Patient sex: M
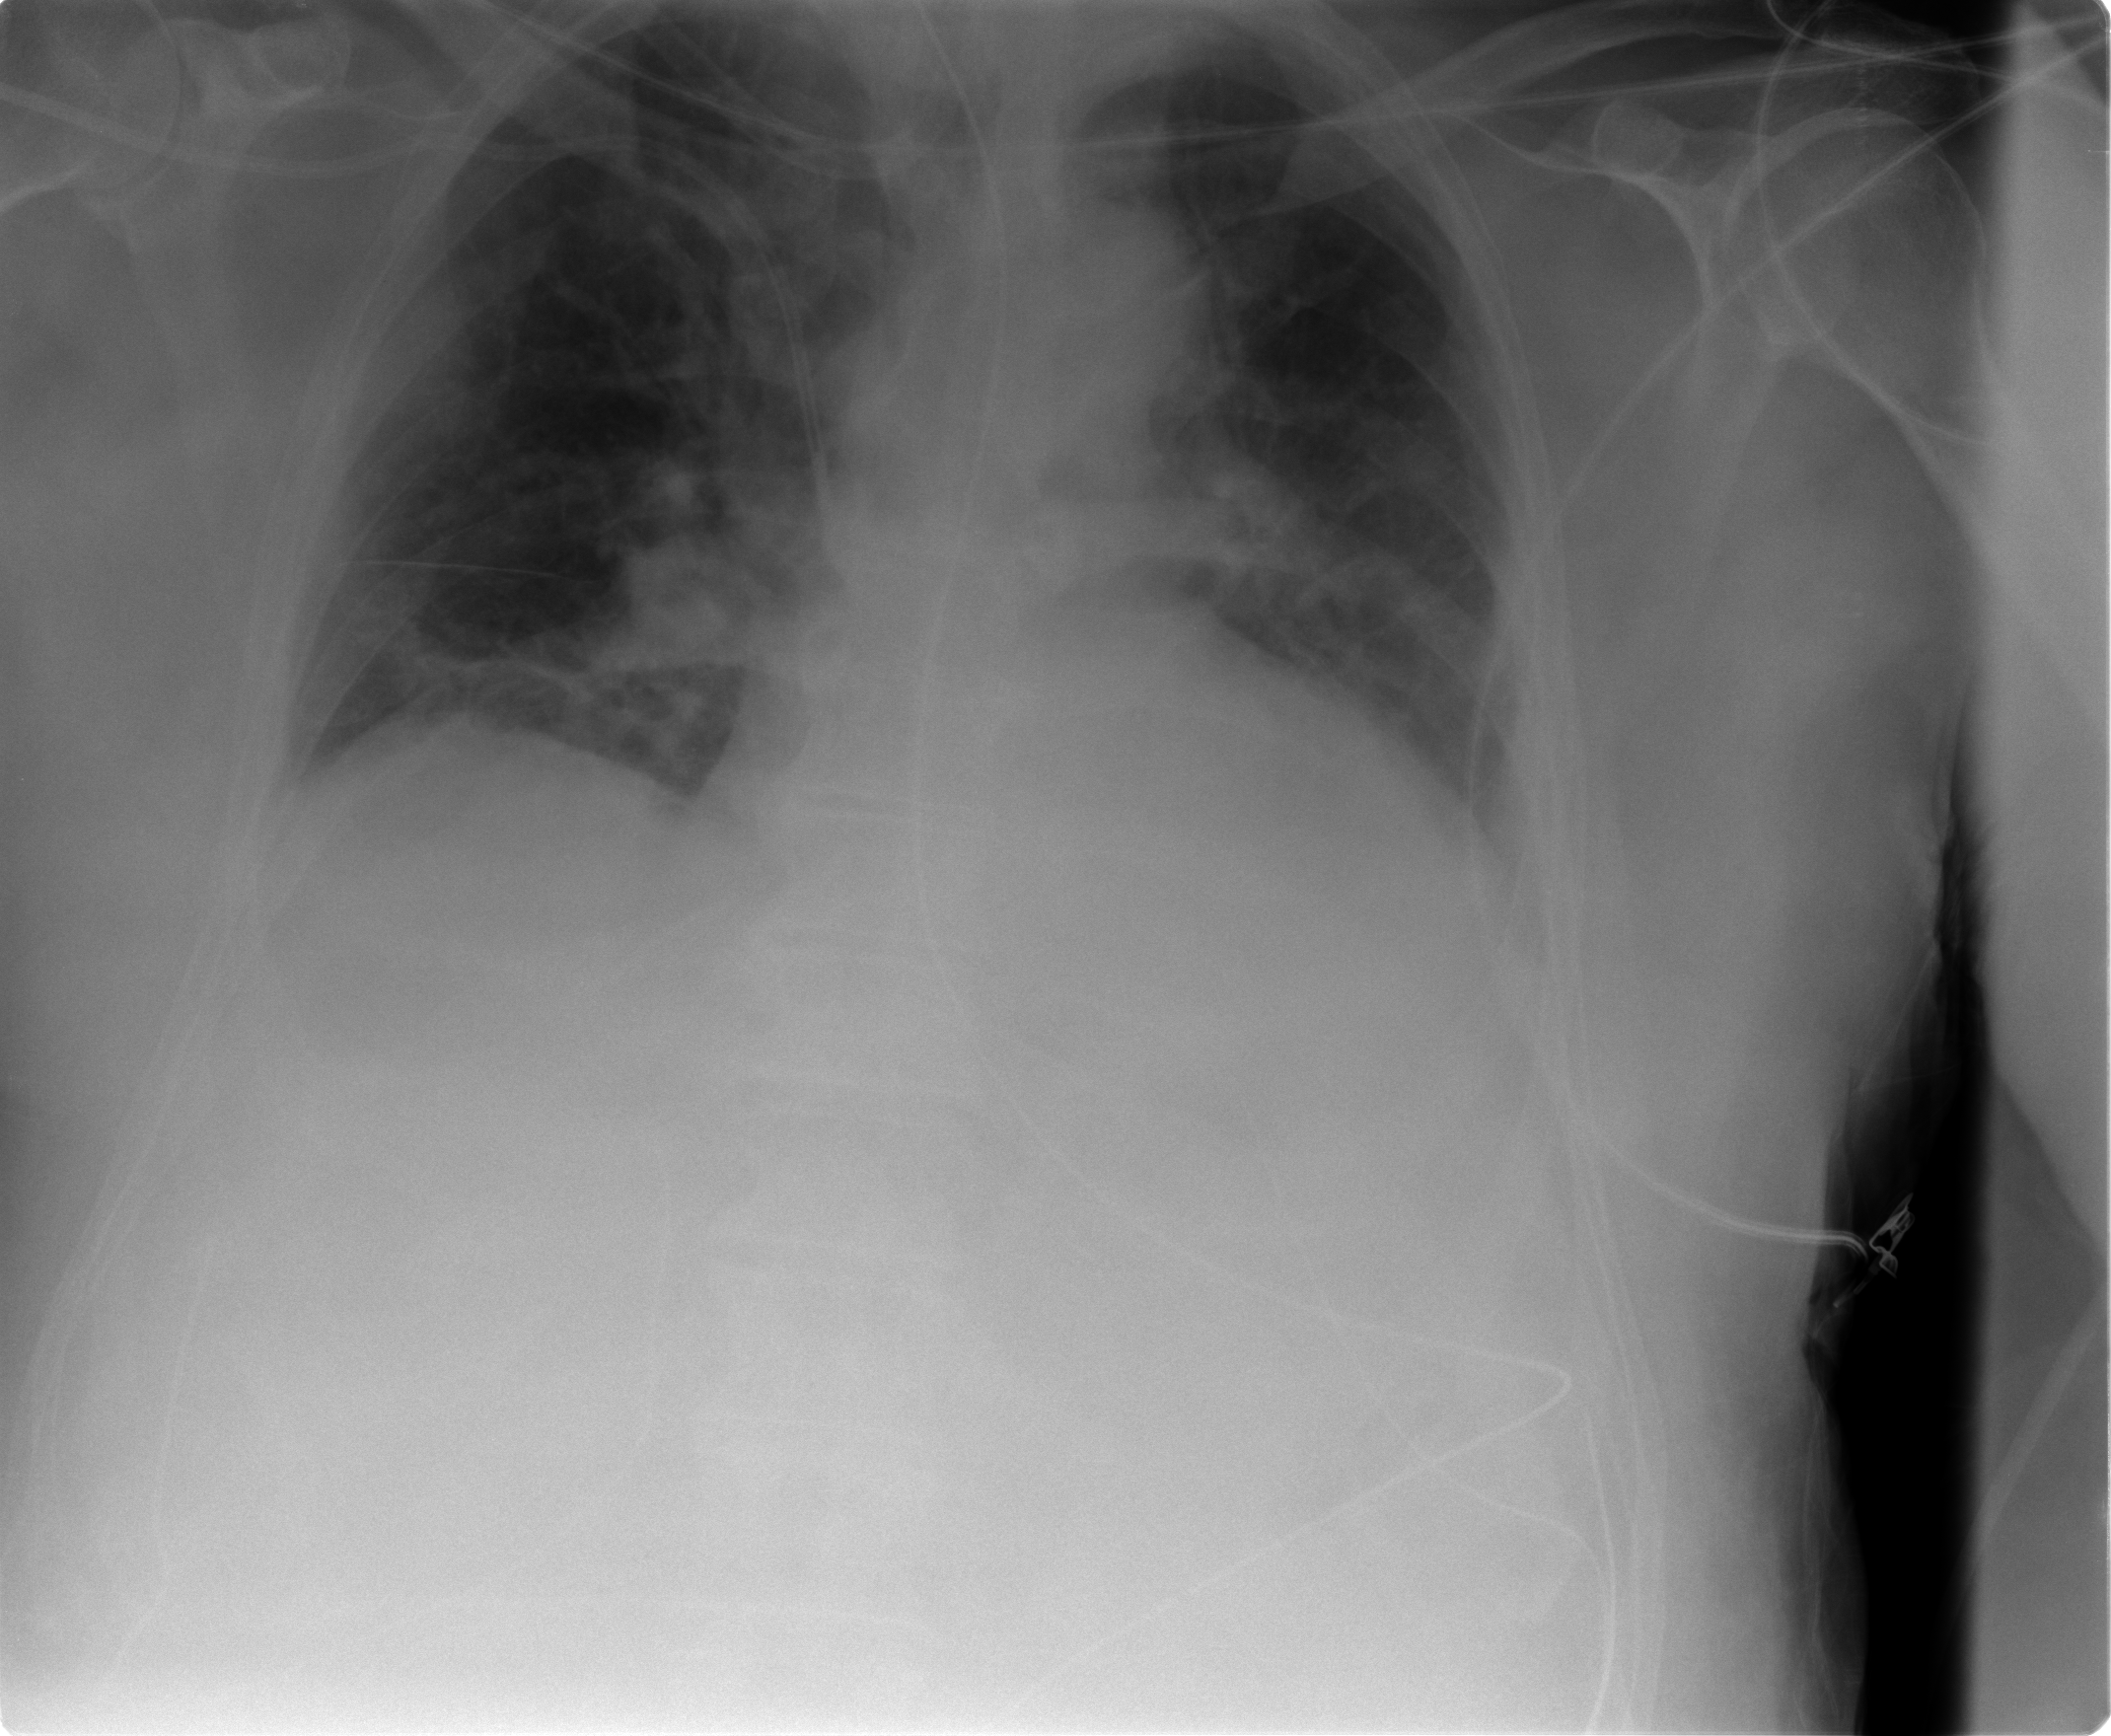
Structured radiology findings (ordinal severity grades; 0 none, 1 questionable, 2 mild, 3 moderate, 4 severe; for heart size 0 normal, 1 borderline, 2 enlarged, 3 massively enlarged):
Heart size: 1
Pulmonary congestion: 2
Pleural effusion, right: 2
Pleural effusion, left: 1
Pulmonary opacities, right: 2
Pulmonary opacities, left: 1
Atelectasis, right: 2
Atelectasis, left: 2